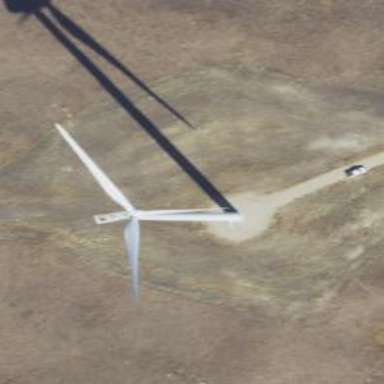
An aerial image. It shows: Wind generator powered by wind turbines of horizontal axis type. It is manufactured by Vestas.